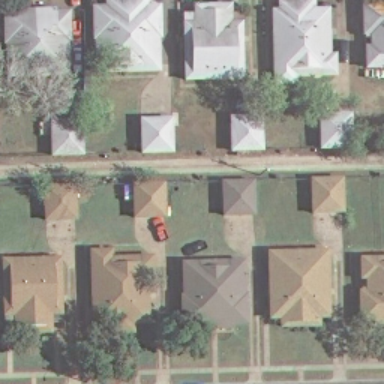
It is a medium residential area .